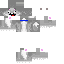
A female skeleton skin with pale skin, wearing blonde helmet dressed in a blue robe top and brown pants, featuring a closed mouth.